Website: slack
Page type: billing-address
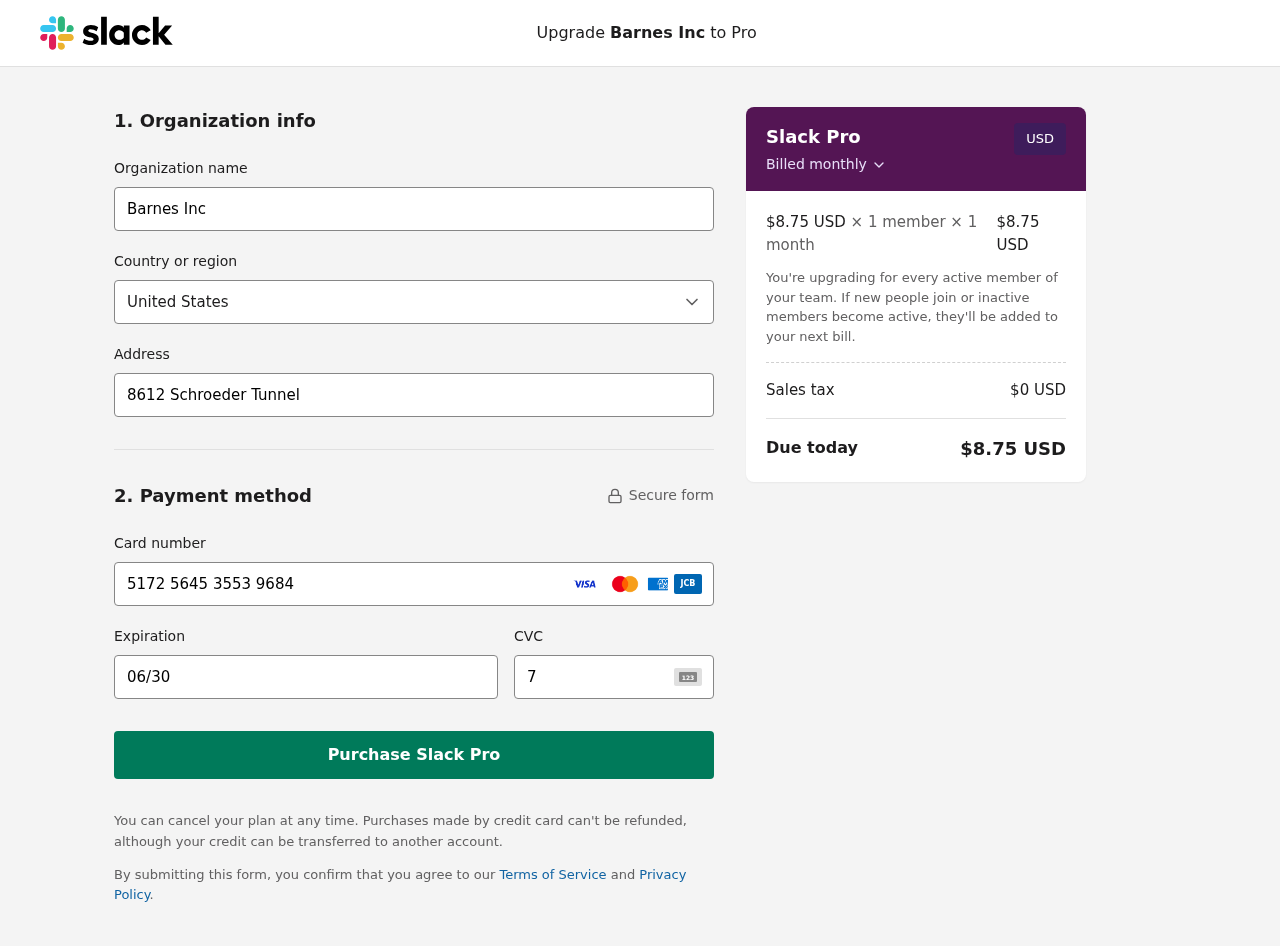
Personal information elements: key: PII_CARD_CVV
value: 717
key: PII_CARD_EXPIRY
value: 06/30
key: PII_CARD_NUMBER
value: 5172 5645 3553 9684
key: PII_COMPANY
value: Barnes Inc
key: PII_COUNTRY
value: United States
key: PII_STREET
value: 8612 Schroeder Tunnel
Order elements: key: ORDER_PRICE_PER_MEMBER
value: $8.75 USD
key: ORDER_MEMBER_COUNT
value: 1
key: ORDER_MONTH_COUNT
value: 1
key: ORDER_SUBTOTAL
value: $8.75 USD
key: ORDER_TAX
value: $0
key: ORDER_TOTAL
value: $8.75 USD